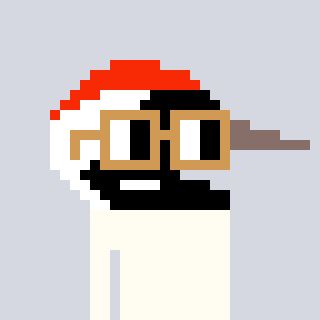
a pixel art character with square brown glasses, a crane-shaped head and a blue-colored body on a cool background